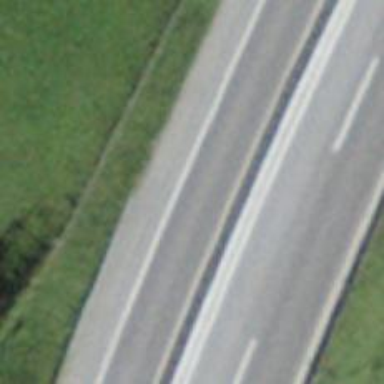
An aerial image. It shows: Asphalt motorroad with trunk classification.